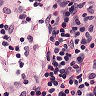
Metastatic tissue present: no